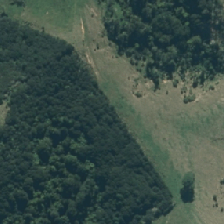
Land cover: indigenous_forest